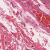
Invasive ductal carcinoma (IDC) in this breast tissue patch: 0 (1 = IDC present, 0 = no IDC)